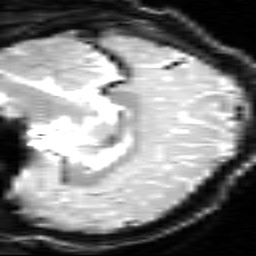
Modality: inplaneT2
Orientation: sagittal
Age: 23
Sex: male